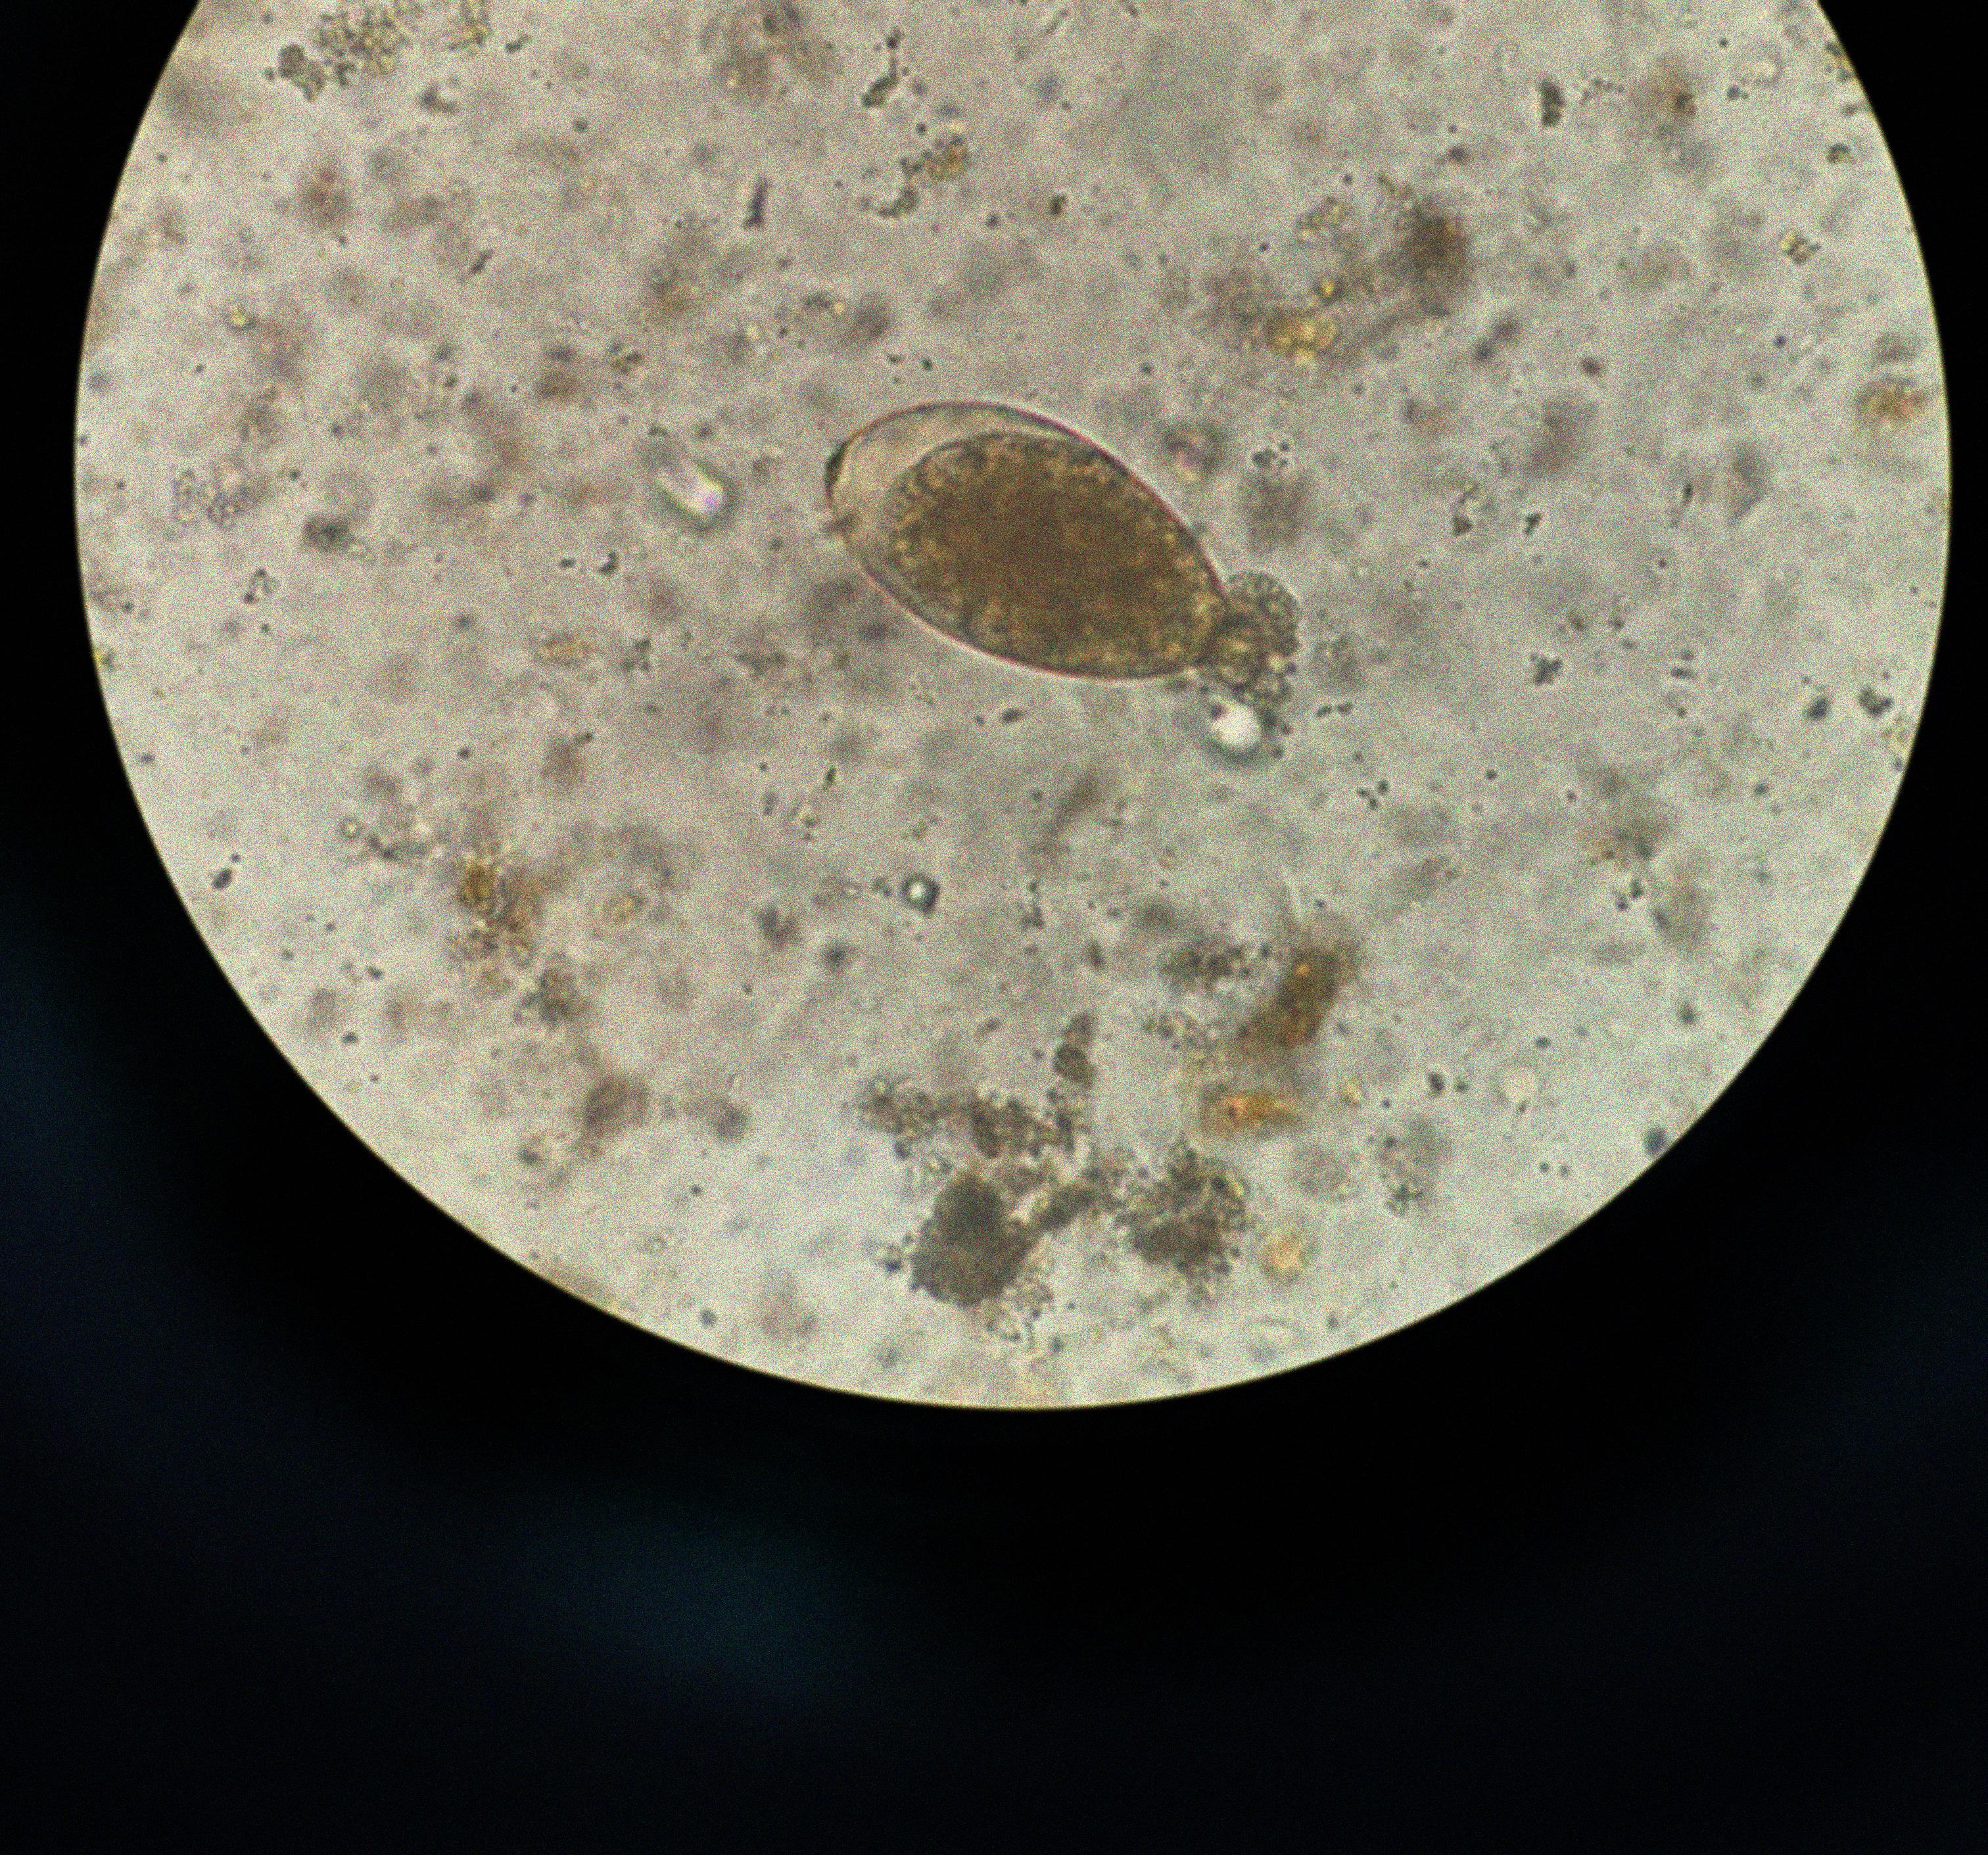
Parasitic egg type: Fasciolopsis buski